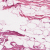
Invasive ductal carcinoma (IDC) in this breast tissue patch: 0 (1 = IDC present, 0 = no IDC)